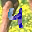
Label: 4